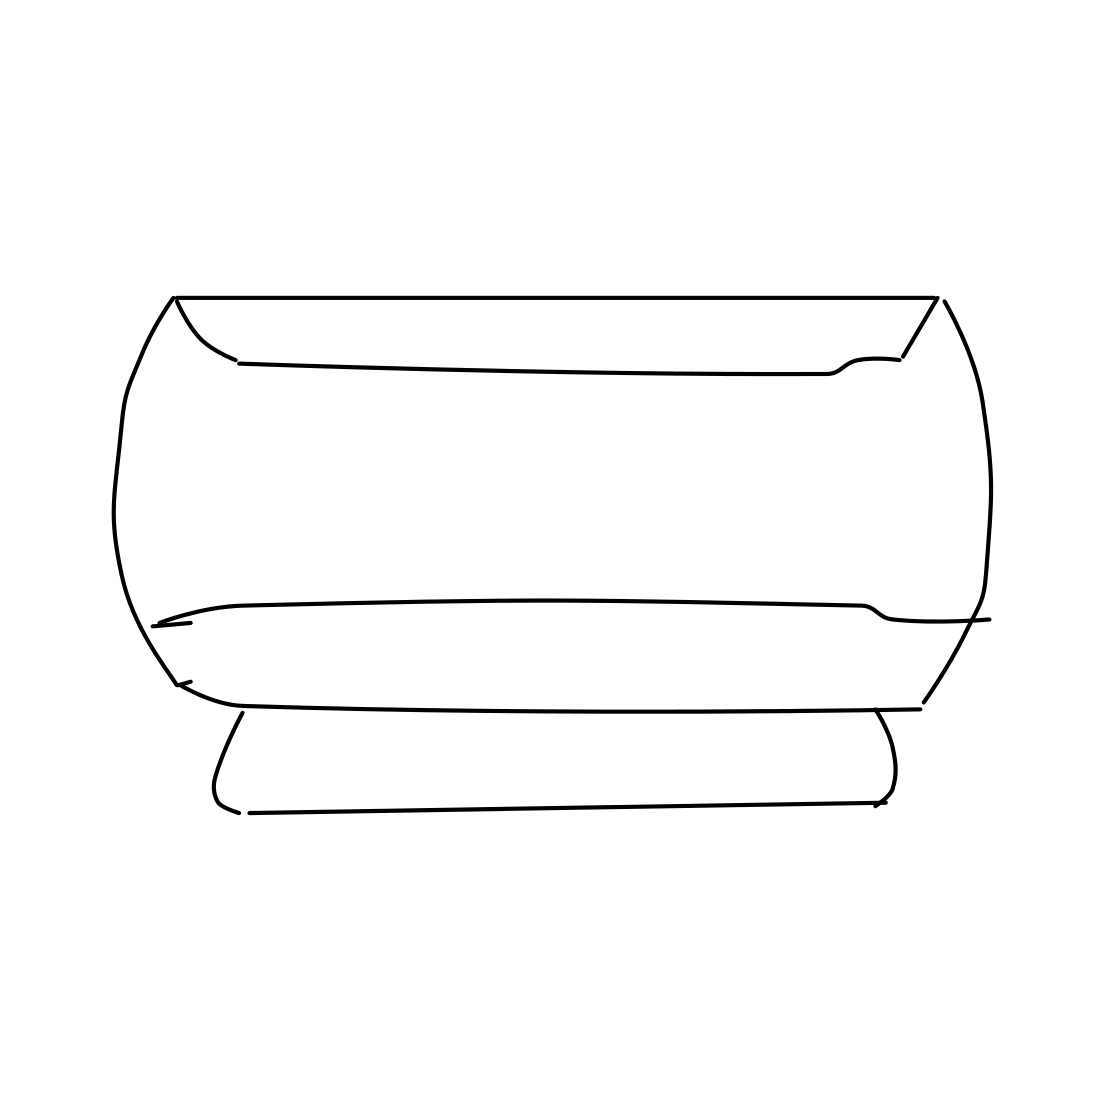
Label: ashtray